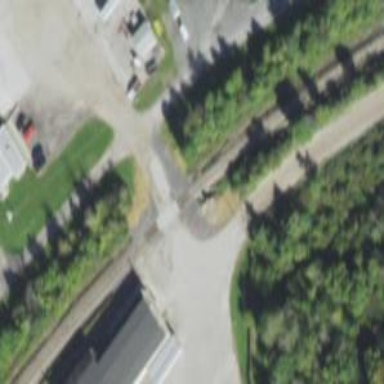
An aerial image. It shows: Railway level crossing.